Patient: sex F, age 49
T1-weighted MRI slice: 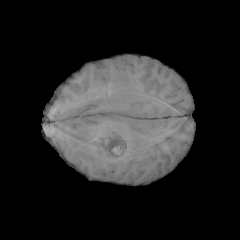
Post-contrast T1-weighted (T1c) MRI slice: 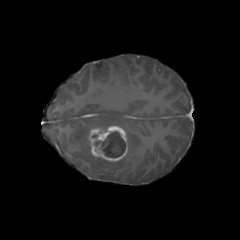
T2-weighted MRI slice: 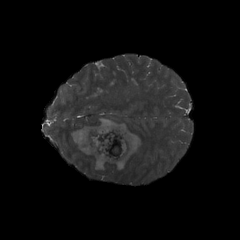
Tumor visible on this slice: yes
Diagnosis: Glioblastoma, IDH-wildtype
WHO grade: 4